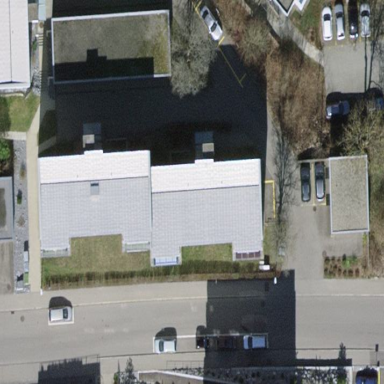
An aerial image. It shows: Flat-roofed apartment building with ghost white facade. The roof is of gainsboro color.